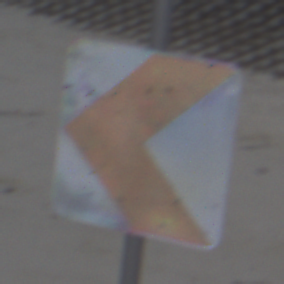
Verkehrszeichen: RichtungstafelnInKurvenKleinRechts
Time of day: SunriseSunset
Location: Outdoor (Beach)
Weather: Overcast
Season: NotSpecified
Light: Natural